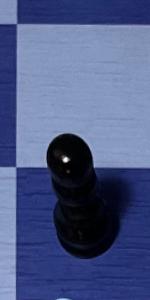
Label: Pawn_Black